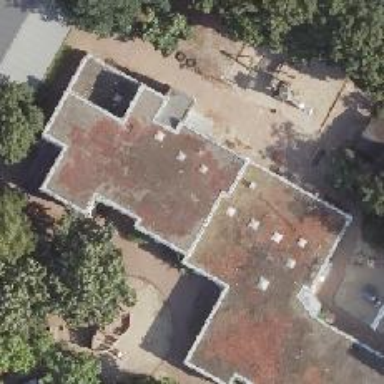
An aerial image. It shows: Kindergarten.